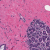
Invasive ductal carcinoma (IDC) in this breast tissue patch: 0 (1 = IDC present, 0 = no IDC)